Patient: sex M, age 79
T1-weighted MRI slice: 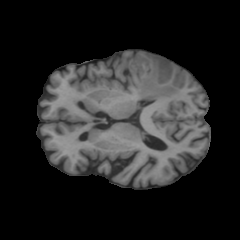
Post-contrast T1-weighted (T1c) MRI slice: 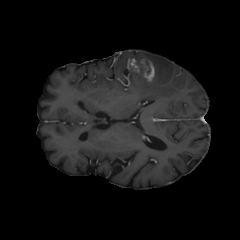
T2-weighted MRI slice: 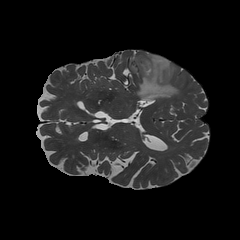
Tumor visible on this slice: yes
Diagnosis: Glioblastoma, IDH-wildtype
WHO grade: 4